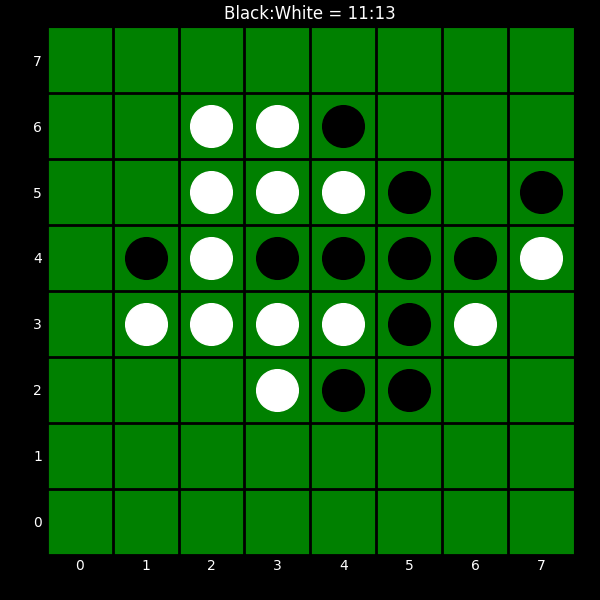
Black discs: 11
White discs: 13